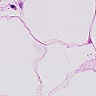
Metastatic tissue present: no